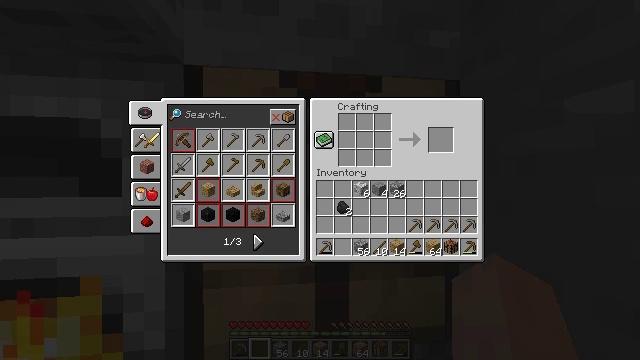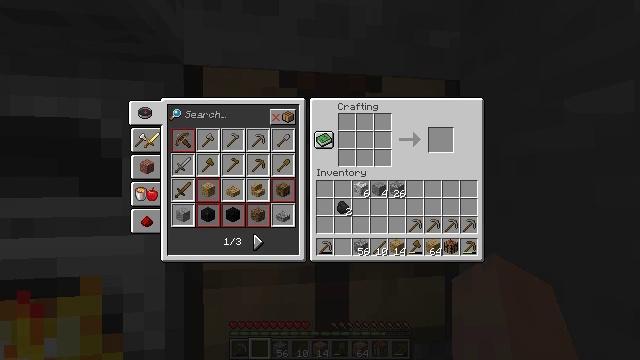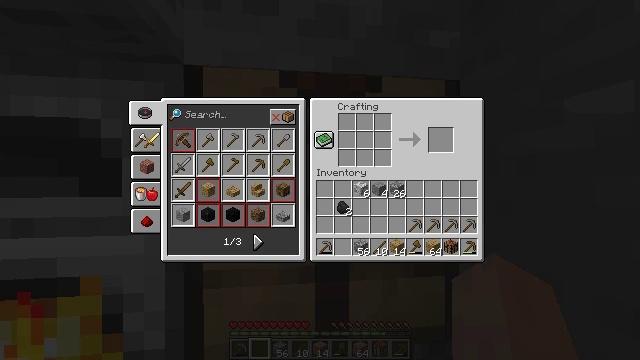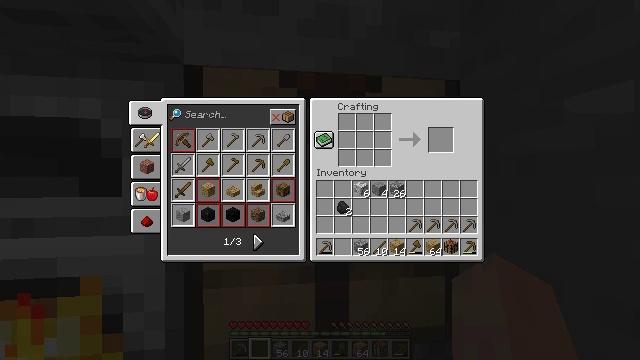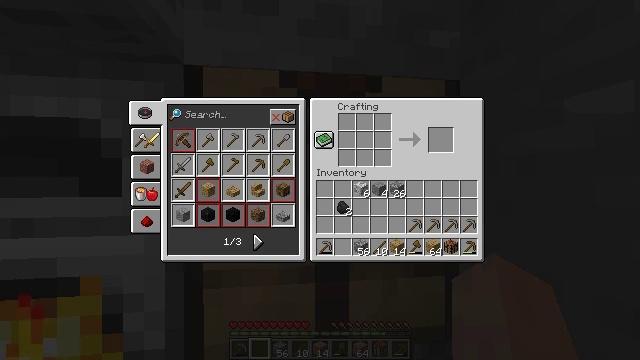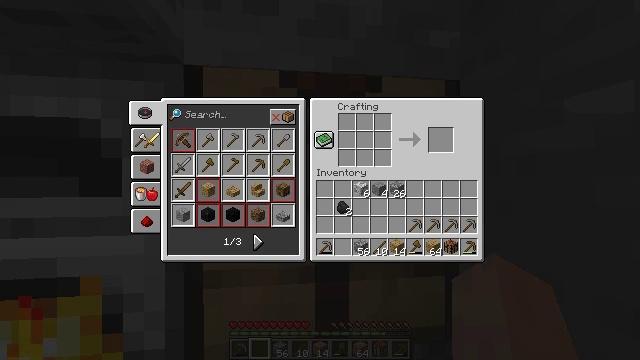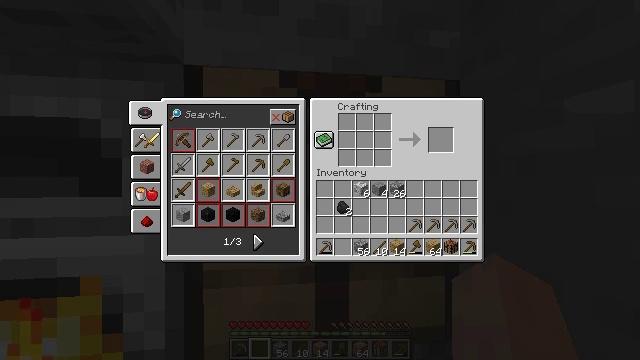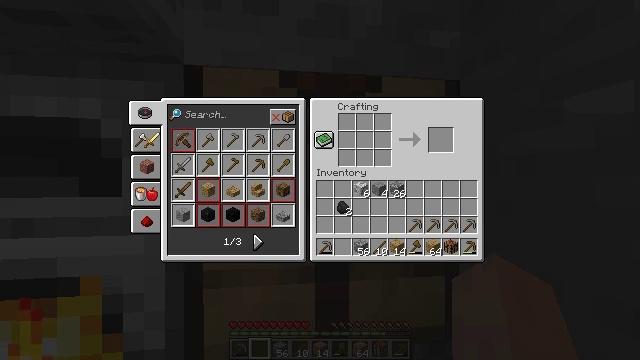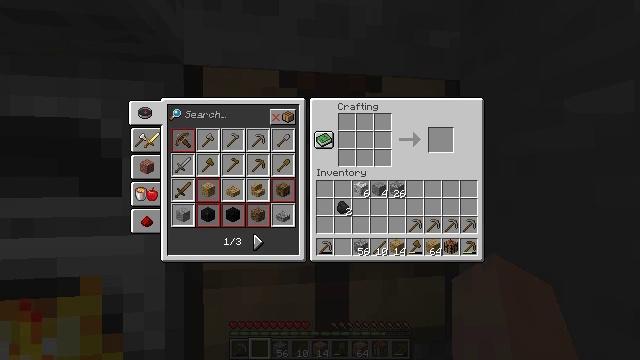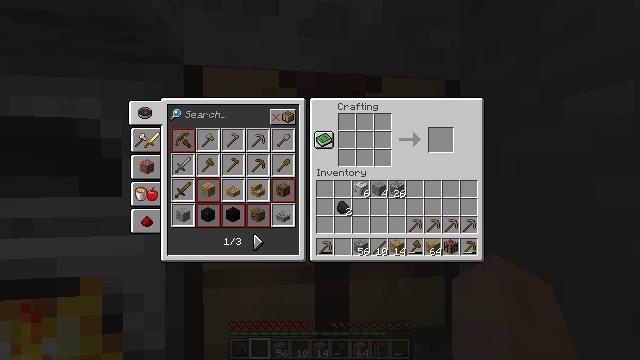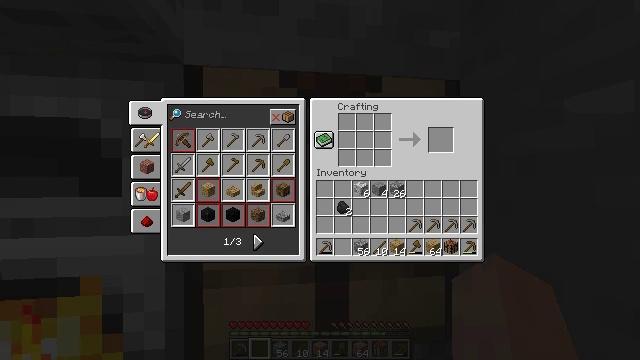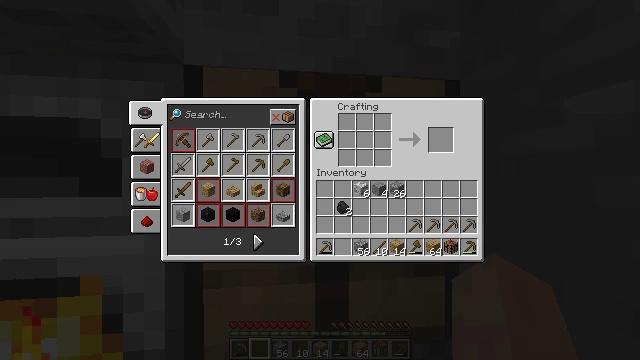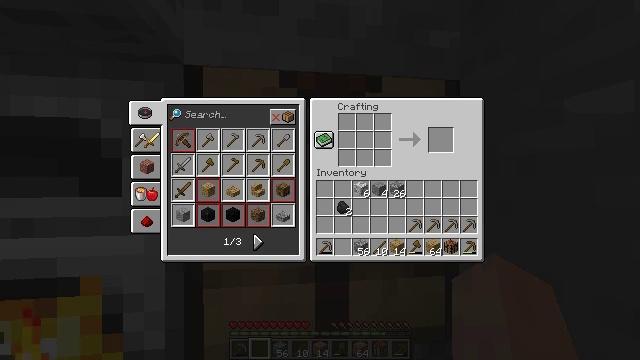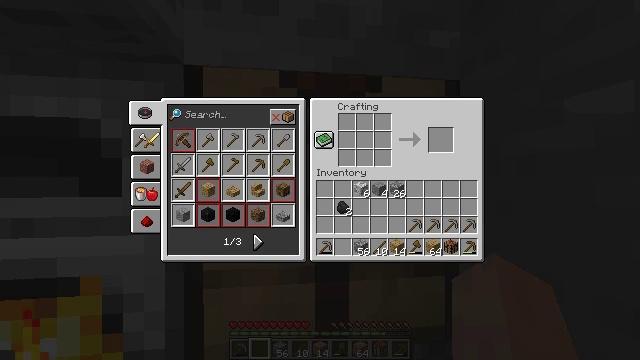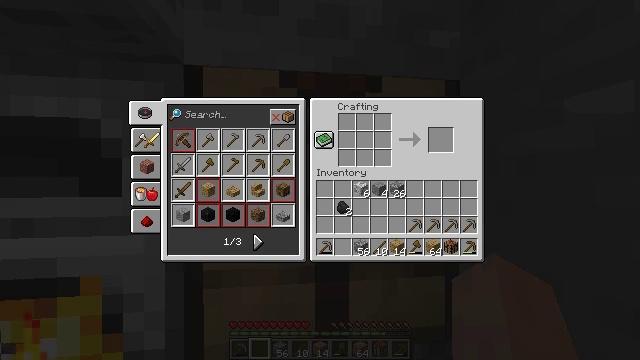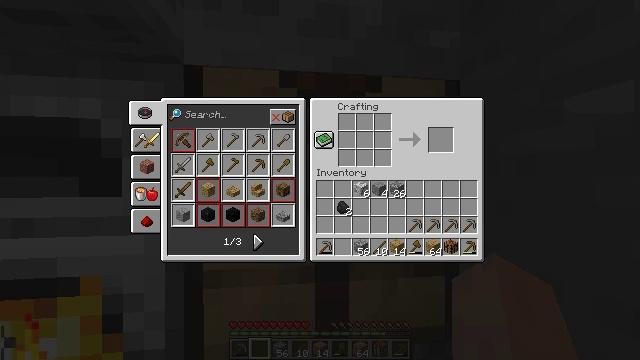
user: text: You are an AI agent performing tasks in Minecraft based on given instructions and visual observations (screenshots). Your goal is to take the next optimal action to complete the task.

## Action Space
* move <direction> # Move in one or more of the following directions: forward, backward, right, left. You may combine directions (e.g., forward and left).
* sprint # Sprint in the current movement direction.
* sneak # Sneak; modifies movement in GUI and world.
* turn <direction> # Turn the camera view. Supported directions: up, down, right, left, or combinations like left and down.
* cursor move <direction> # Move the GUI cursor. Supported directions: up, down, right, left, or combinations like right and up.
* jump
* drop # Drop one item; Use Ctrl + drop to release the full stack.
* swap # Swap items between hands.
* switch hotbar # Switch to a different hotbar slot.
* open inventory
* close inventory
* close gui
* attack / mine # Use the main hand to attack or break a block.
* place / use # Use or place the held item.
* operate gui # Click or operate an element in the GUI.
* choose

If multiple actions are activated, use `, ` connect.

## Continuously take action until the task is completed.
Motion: motion action
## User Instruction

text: Make a torch with sticks and coal.
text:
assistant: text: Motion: no_op
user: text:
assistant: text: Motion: no_op
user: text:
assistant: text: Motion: no_op
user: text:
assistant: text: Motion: no_op
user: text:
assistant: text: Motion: no_op
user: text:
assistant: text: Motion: no_op
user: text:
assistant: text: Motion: no_op
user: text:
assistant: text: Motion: no_op
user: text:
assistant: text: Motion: no_op
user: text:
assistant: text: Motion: no_op
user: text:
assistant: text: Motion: no_op
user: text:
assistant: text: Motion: no_op
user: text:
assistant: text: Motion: no_op
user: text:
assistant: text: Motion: cursor move left
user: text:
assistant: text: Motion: cursor move left
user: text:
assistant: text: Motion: no_op
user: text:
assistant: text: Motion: no_op
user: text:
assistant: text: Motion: no_op
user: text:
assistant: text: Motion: cursor move left
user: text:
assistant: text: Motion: no_op
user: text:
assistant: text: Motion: no_op
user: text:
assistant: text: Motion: no_op
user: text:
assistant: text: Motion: no_op
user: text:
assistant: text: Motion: operate gui
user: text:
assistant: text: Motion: operate gui
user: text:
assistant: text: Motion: operate gui
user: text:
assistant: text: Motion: no_op
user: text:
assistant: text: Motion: no_op
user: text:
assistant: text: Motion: no_op
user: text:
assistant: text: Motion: no_op